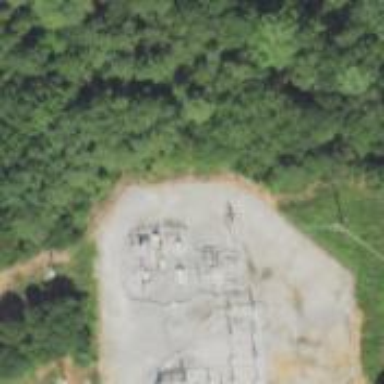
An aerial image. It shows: There is distribution substation enclosed by fence.